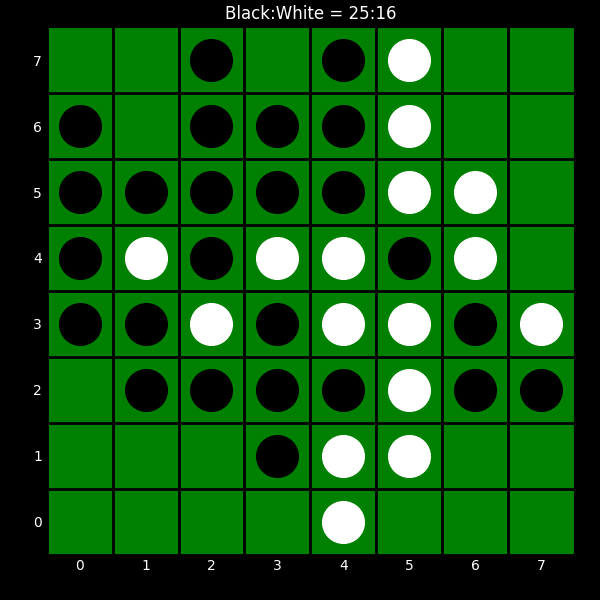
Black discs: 25
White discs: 16